Current action and preconditions to check: path_clear

Your task: For each precondition in the list above, predict whether it will hold at this action.

Consider the current scene as observed from the mobile robot's camera, and analyze the predicted future states of all dynamic agents (e.g., people, animals, vehicles, or any moving entities) within the NEXT SECOND.

IMPORTANT: Only answer "very likely" if you are absolutely certain—based on strong, clear evidence—that a dynamic agent will violate the precondition in the predicted future state. Do NOT answer "very likely" for unlikely, ambiguous, or low-probability risks.

Ask yourself for each precondition: Is there a high probability, with clear and convincing evidence, that the predicted future states of any dynamic agent will interfere with the predicted future state of the currently executing action within the NEXT SECOND, causing that precondition to fail?

Assess the risk level based on these predictions. Use "likely" or "very likely" if motions create a clear risk of interference.

Use "neutral" or "improbable" if agents are nearby but their predicted paths are clearly diverging or non-conflicting.

Failure Risk Categories: "very improbable", "improbable", "neutral", "likely", "very likely"

Answer Format: Output ONLY the probability_of_failure value from these categories: "very improbable", "improbable", "neutral", "likely", "very likely"

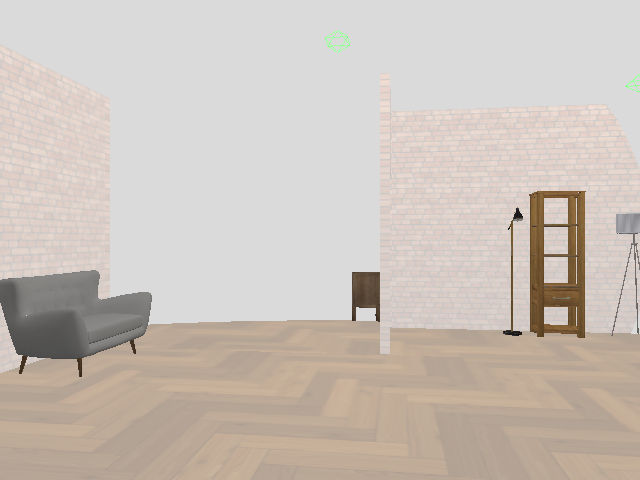

Answer: very improbable